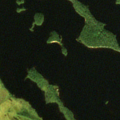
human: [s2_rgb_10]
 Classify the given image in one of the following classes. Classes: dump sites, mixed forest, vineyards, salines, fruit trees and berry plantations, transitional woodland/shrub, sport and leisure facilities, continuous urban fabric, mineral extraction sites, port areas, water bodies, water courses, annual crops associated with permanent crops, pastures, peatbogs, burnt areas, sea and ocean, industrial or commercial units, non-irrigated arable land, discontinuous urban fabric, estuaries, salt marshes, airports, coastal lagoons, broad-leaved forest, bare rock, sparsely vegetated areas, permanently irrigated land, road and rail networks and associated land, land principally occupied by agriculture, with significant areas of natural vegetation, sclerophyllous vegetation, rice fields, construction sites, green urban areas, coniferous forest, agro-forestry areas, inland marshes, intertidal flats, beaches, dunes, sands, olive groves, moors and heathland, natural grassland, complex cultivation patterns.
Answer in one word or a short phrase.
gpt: coniferous forest, peatbogs, water bodies